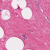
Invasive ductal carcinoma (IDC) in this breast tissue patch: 0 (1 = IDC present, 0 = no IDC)